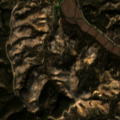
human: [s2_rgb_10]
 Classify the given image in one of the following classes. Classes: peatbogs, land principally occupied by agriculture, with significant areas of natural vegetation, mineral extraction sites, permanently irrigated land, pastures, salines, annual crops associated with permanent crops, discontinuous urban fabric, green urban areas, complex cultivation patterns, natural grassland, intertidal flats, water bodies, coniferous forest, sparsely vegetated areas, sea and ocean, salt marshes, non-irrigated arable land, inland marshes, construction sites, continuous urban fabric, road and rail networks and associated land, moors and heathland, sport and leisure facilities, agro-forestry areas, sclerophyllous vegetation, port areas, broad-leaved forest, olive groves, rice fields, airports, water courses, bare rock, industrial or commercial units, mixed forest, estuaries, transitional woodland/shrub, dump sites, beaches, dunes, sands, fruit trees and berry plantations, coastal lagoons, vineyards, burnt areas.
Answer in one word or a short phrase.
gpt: rice fields, broad-leaved forest, transitional woodland/shrub